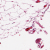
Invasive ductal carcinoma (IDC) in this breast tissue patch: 0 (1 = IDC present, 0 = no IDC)